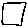
Label: square